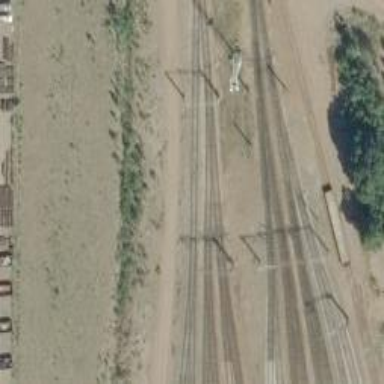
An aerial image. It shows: Rail yard with electrified contact lines for railway operations.